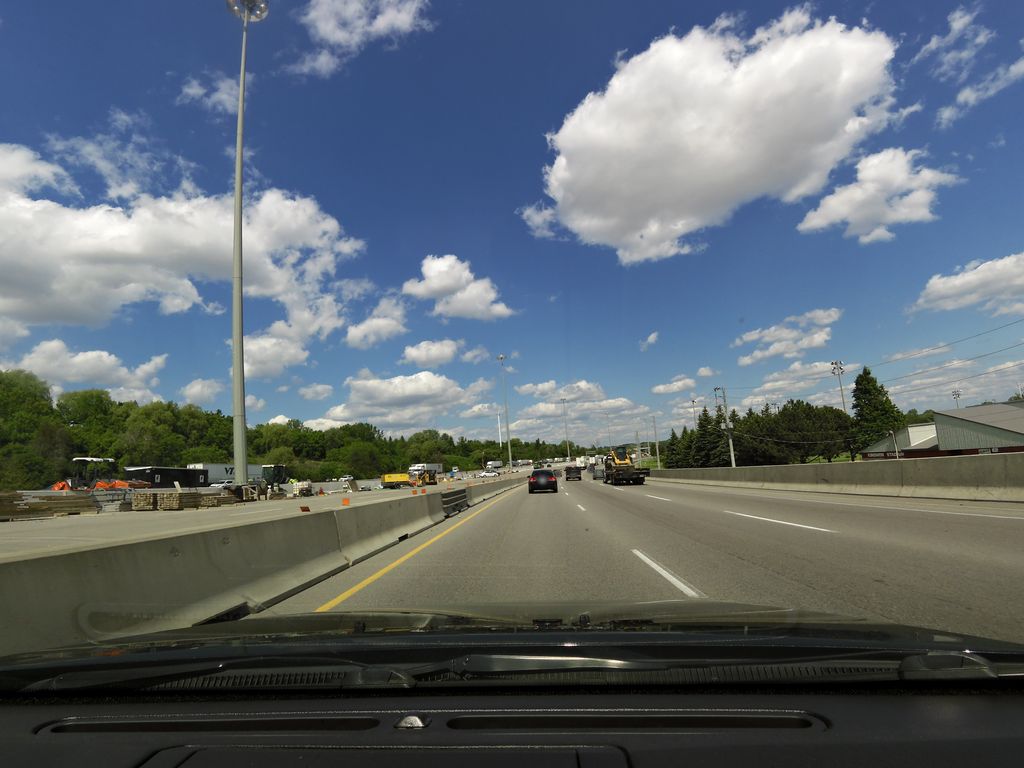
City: kitchener-waterloo